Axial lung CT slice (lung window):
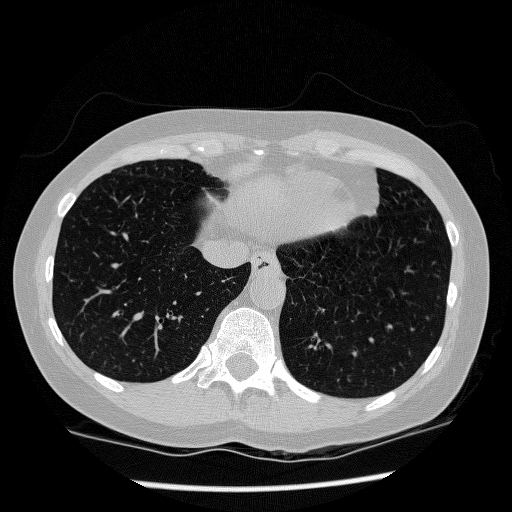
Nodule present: no